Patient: sex F, age 43
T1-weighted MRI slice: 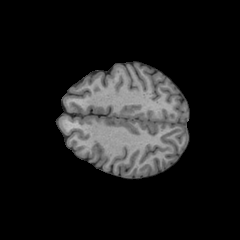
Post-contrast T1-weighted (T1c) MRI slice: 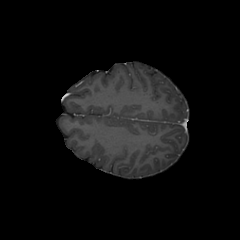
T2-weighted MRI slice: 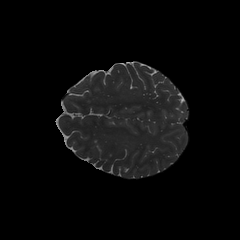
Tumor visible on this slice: no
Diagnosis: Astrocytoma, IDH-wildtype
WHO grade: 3